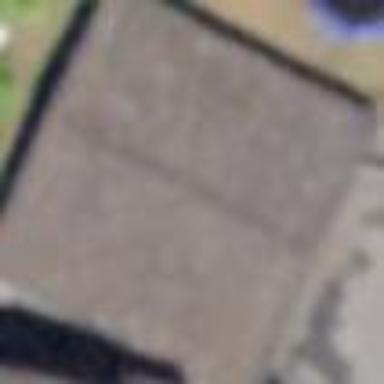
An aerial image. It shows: Garage.